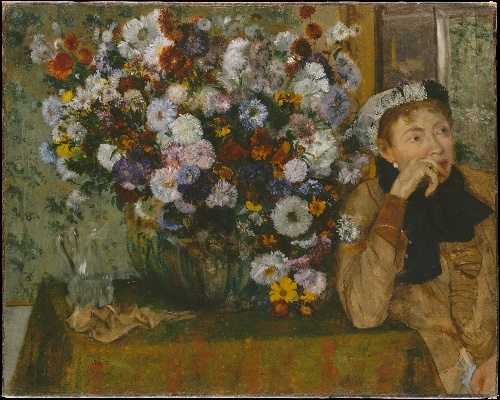
Title: A Woman Seated beside a Vase of Flowers (Madame Paul Valpinçon?)
Artist: Edgar Degas
Artist bio: French, Paris 1834–1917 Paris
Date: 1865
Object type: Painting
Classification: Paintings
Medium: Oil on canvas
Dimensions: 29 x 36 1/2 in. (73.7 x 92.7 cm)
Department: European Paintings
Credit line: H. O. Havemeyer Collection, Bequest of Mrs. H. O. Havemeyer, 1929
Accession year: 1929
Repository: Metropolitan Museum of Art, New York, NY
Tags: Women|Flowers|Pitchers